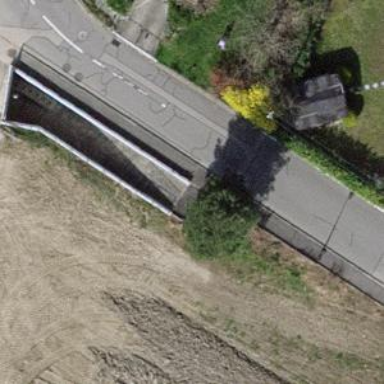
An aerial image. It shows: Concrete footway.